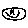
Label: smiley face